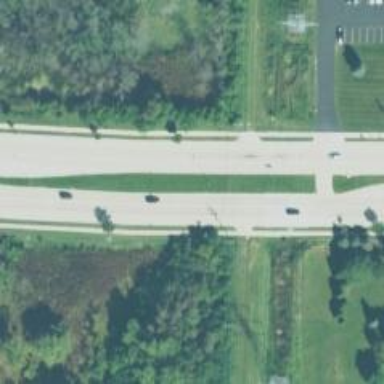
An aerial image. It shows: Dual carriageway with secondary road classification.